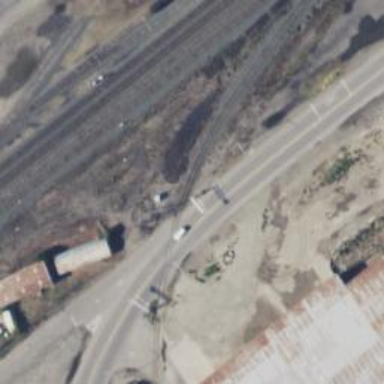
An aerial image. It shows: Railway level crossing.